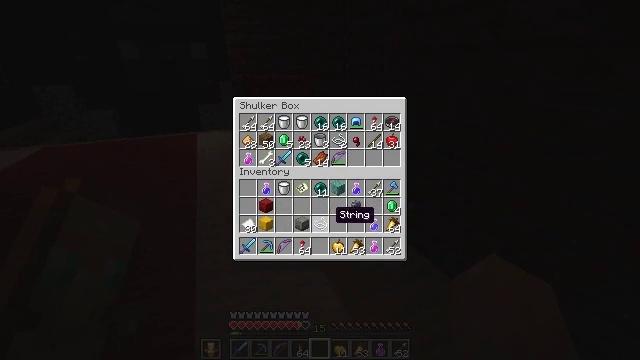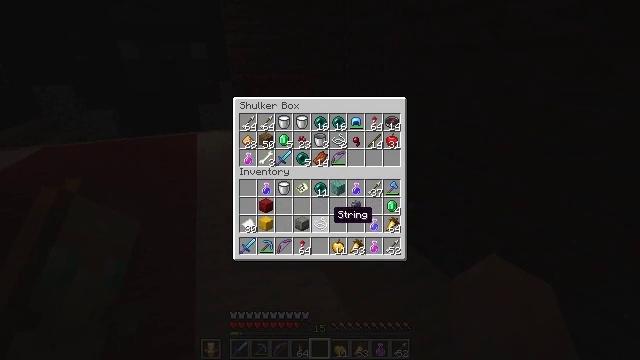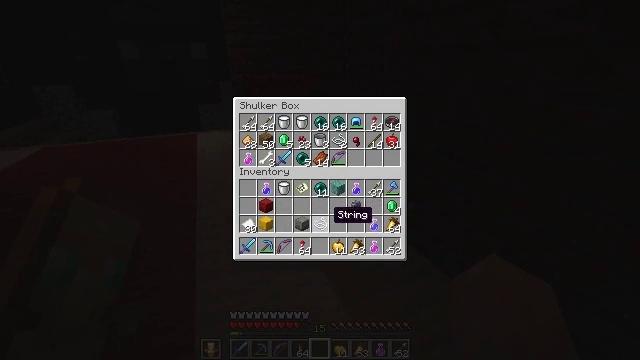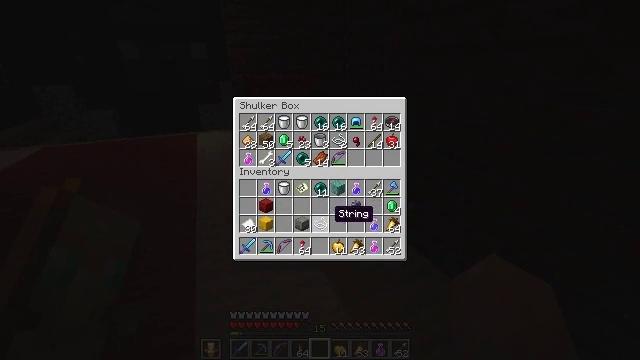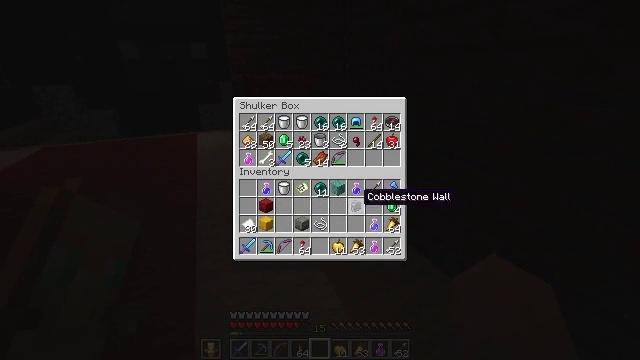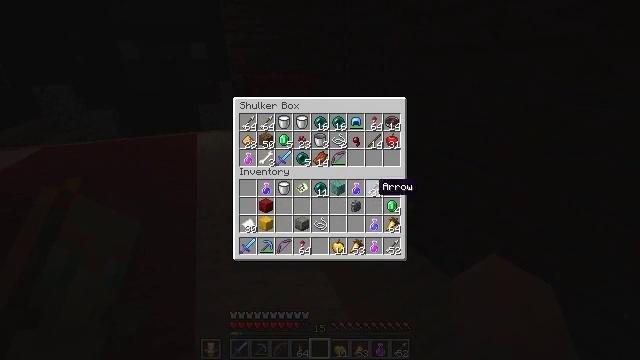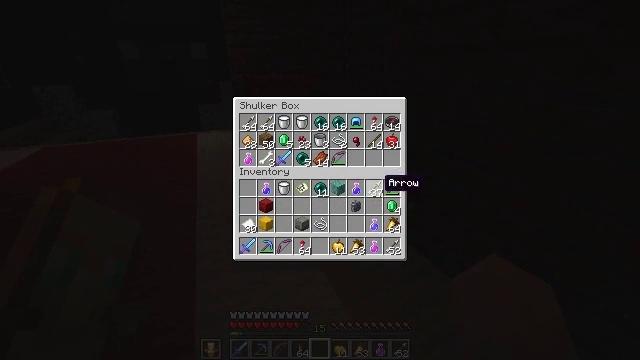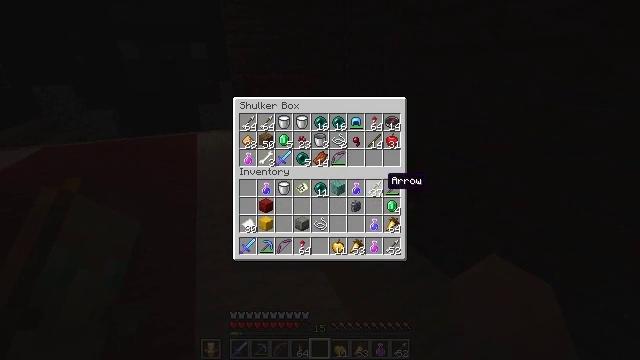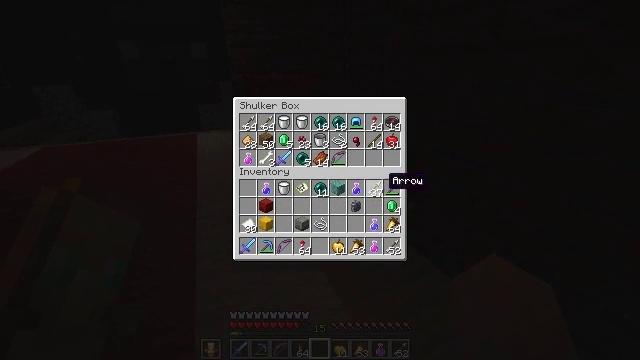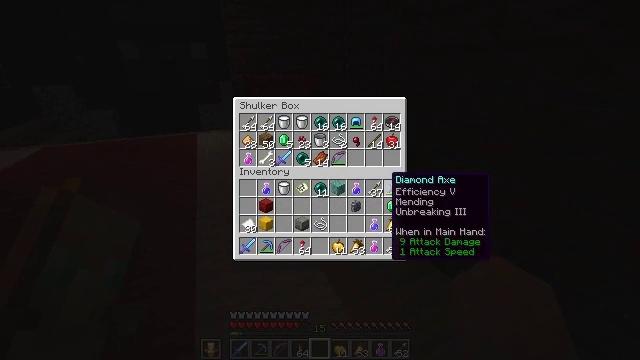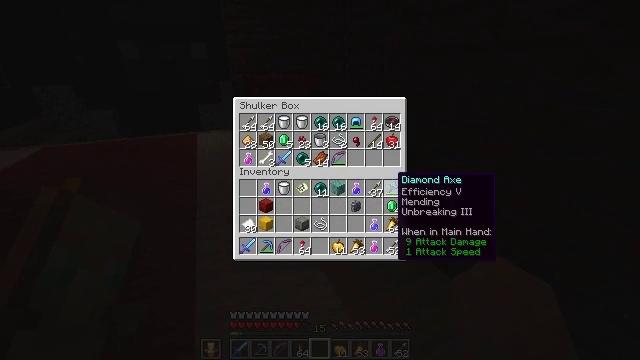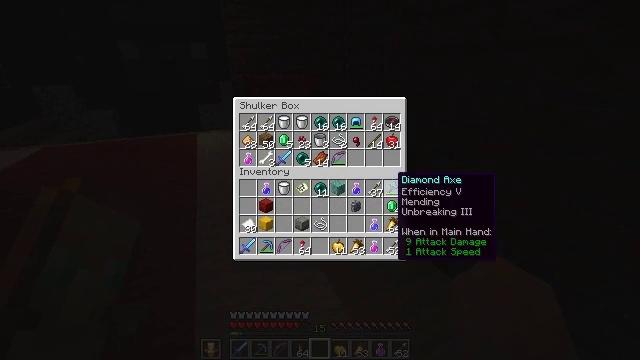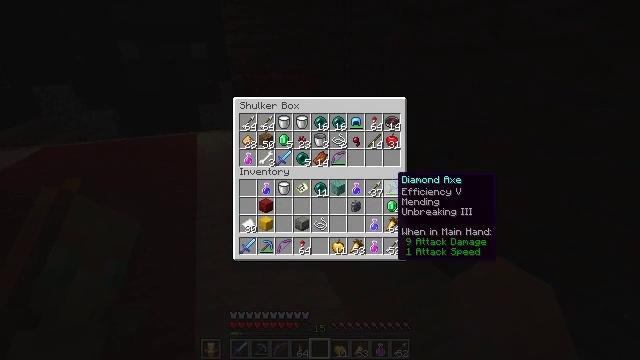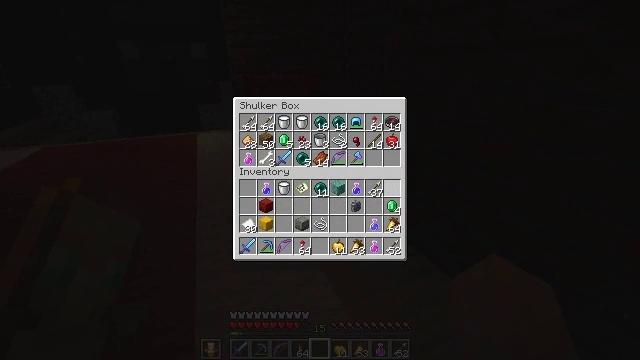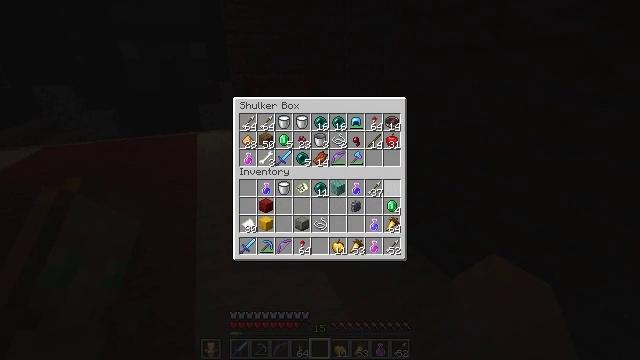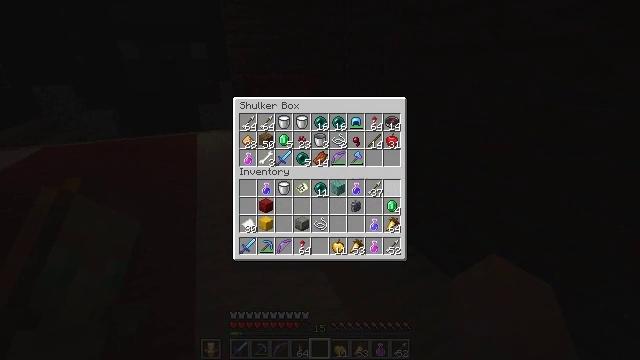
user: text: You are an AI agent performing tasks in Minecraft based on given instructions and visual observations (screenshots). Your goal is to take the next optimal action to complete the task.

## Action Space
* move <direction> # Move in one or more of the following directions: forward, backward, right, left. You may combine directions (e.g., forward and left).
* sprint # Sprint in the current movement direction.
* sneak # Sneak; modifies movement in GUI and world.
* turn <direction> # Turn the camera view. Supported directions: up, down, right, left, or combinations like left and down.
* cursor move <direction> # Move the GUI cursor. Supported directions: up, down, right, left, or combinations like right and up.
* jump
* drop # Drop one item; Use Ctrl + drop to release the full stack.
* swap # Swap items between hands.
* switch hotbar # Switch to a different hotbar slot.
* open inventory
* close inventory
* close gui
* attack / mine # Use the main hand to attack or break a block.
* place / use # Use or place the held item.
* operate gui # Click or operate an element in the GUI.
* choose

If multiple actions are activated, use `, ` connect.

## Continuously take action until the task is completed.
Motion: motion action
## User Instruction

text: Mine the red shulker box.
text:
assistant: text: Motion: sneak, operate gui
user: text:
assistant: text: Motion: sneak
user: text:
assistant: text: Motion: sneak
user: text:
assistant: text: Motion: sneak, cursor move right and up
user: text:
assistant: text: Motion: sneak, cursor move right and up
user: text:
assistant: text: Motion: sneak
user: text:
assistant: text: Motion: sneak
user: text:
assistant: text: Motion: sneak
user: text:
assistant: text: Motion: sneak
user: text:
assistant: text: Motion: sneak
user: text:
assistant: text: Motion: sneak
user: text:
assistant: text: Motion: sneak
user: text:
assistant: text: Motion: sneak, operate gui
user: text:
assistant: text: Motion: sneak, operate gui
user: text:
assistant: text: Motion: sneak, operate gui
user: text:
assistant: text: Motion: sneak, operate gui
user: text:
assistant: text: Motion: sneak
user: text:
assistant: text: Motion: sneak
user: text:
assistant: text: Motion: sneak, cursor move left
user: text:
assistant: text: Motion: sneak, cursor move left
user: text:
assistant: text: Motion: sneak
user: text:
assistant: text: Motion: sneak, operate gui
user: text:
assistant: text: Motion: sneak, operate gui
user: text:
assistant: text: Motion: sneak, operate gui
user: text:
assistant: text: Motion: sneak
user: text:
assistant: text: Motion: sneak
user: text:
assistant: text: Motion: sneak
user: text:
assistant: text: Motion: sneak, cursor move right
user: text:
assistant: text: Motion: sneak
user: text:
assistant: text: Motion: sneak, operate gui